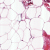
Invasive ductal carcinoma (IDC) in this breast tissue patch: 0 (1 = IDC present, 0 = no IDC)